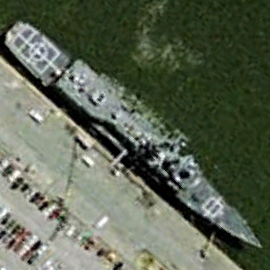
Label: Ticonderoga-class_cruiser